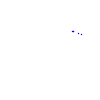
Particle: kaon